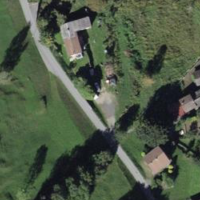
EUNIS habitat code: 24
Species observed at this site:
Juglans regia